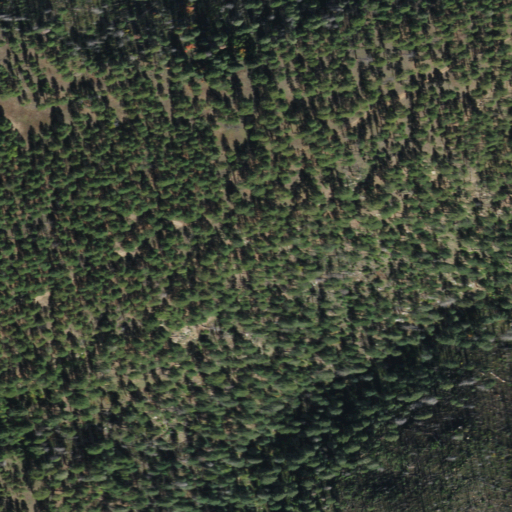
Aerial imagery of ridge(s) in Arizona named Barney Ridge containing evergreen forest, shrub, and grassland